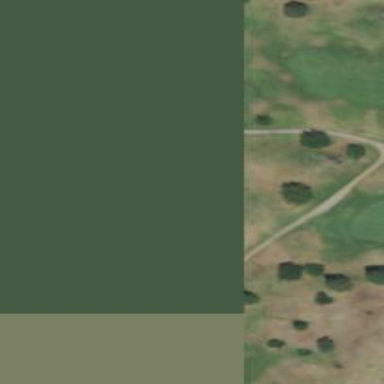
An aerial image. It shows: Golf cartpath that is also road path.